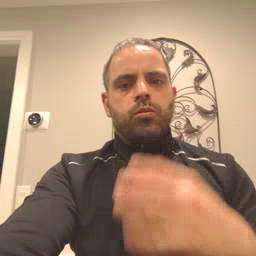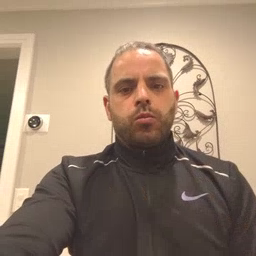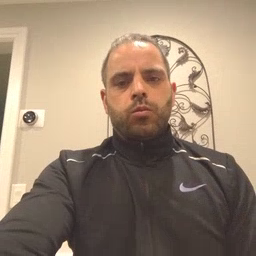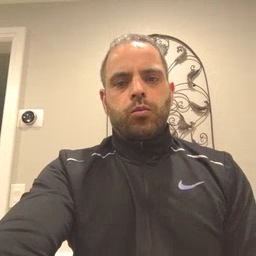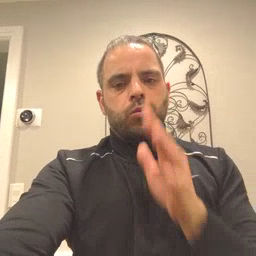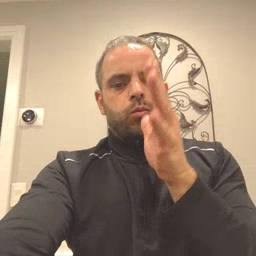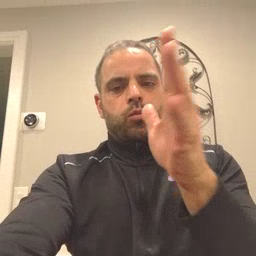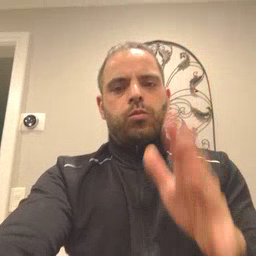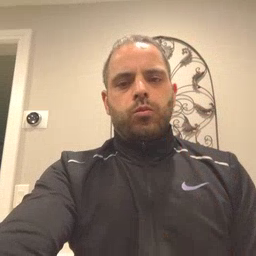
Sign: grandma